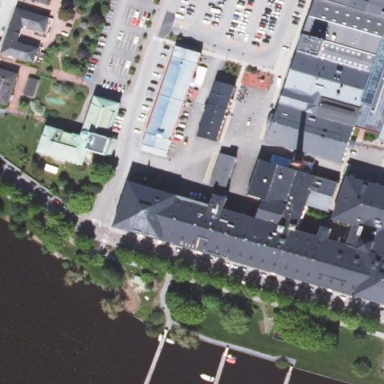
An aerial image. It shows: Building.